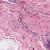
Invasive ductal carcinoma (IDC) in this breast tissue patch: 0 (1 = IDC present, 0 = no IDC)